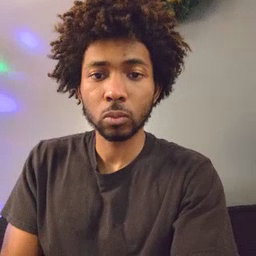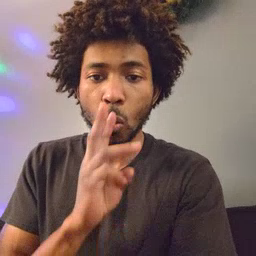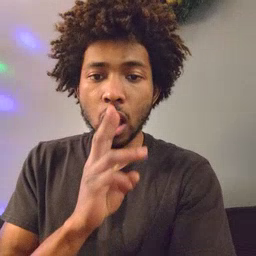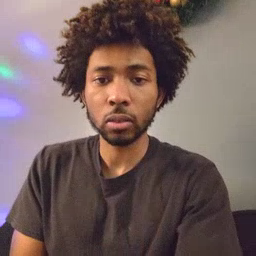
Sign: water